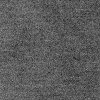
Atmospheric dust classification: dusty